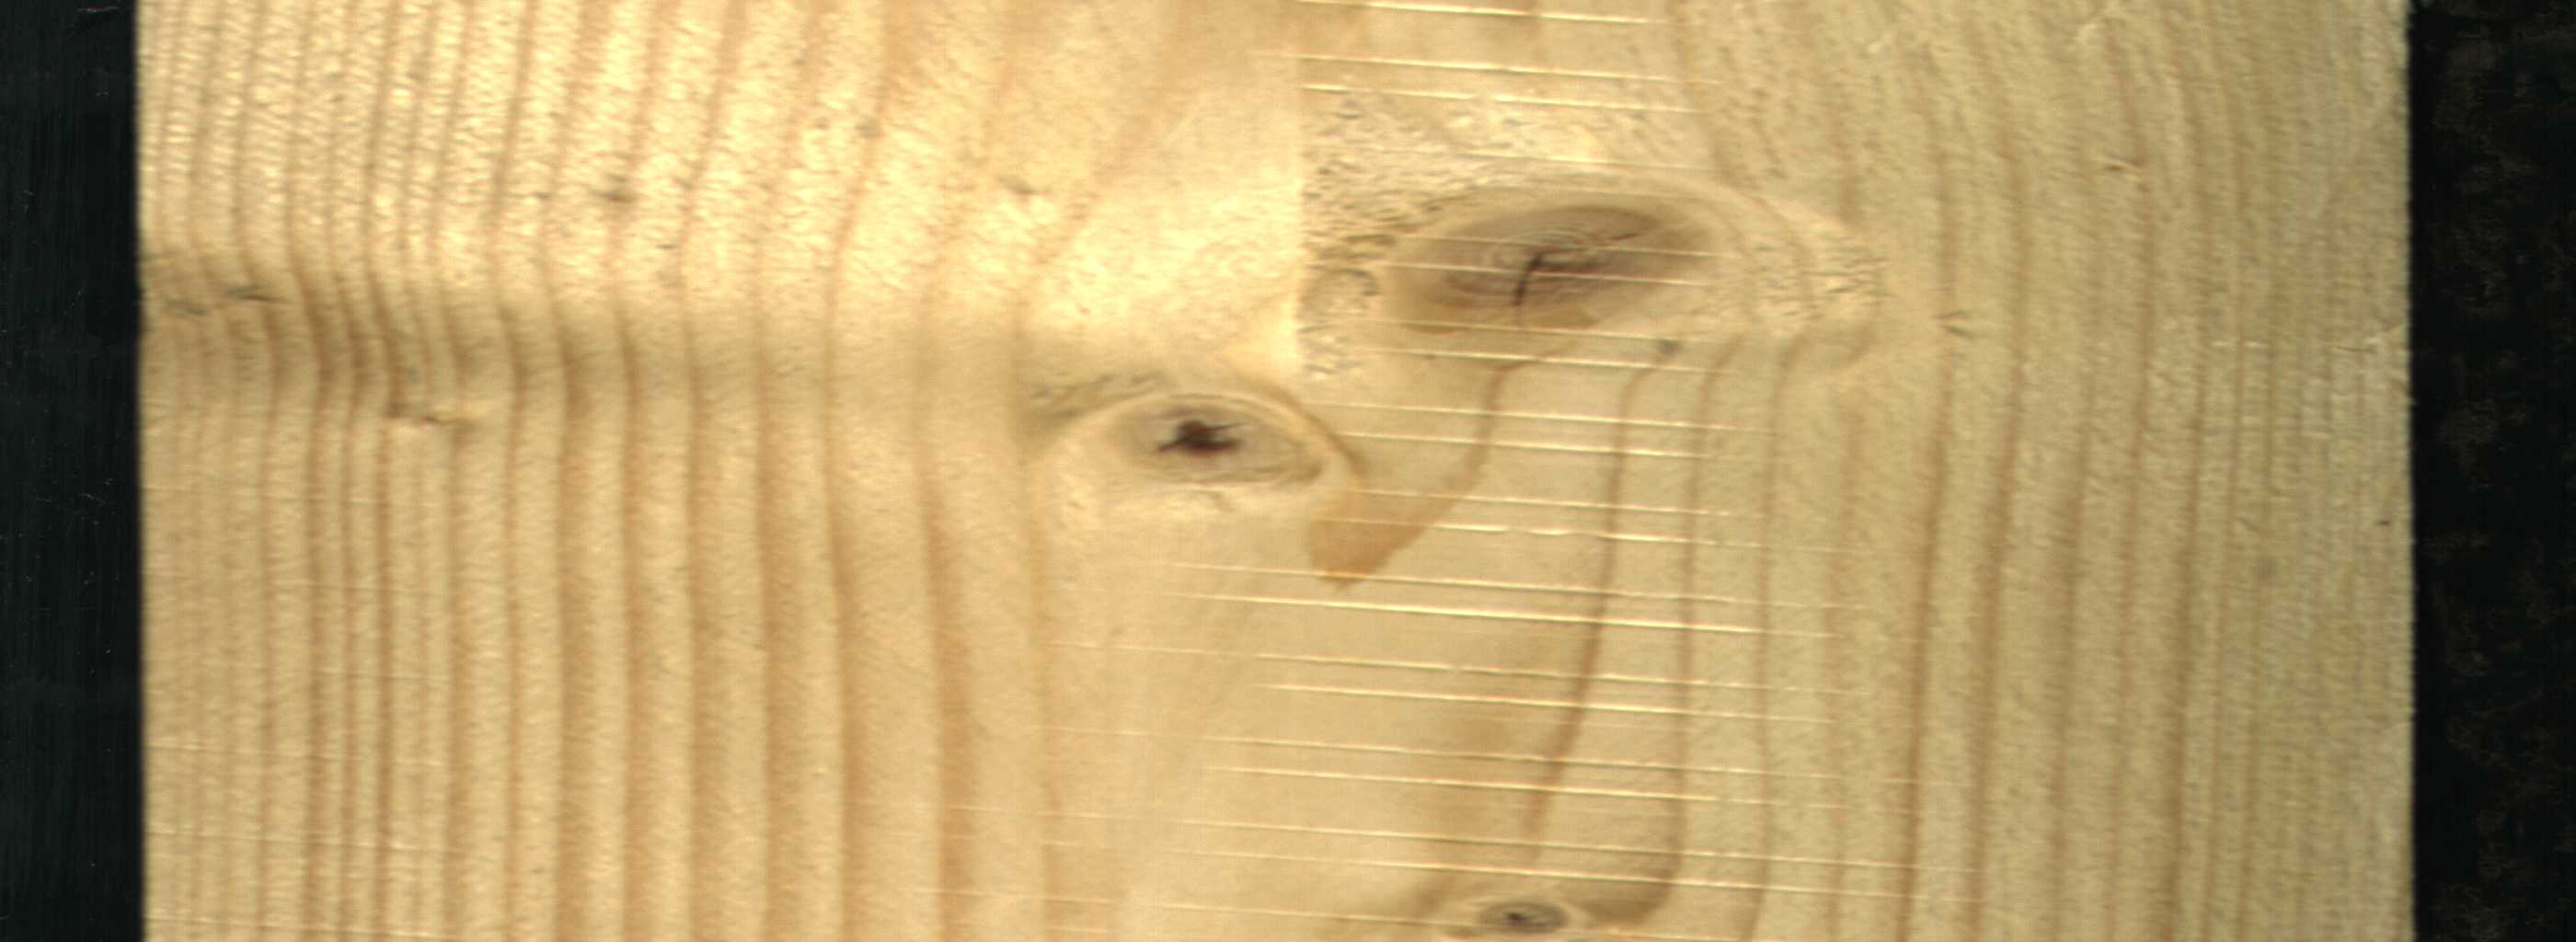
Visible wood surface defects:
knot_with_crack
knot_with_crack
Live_Knot